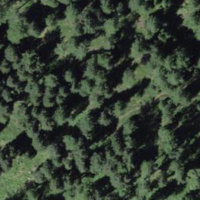
EUNIS habitat code: 43
Species observed at this site:
Saxifraga cuneifolia